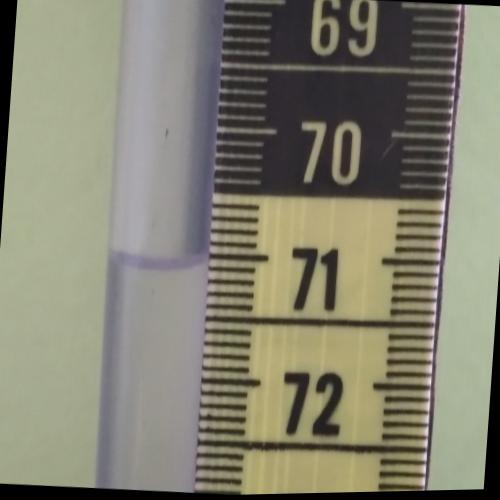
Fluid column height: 71.1 cm